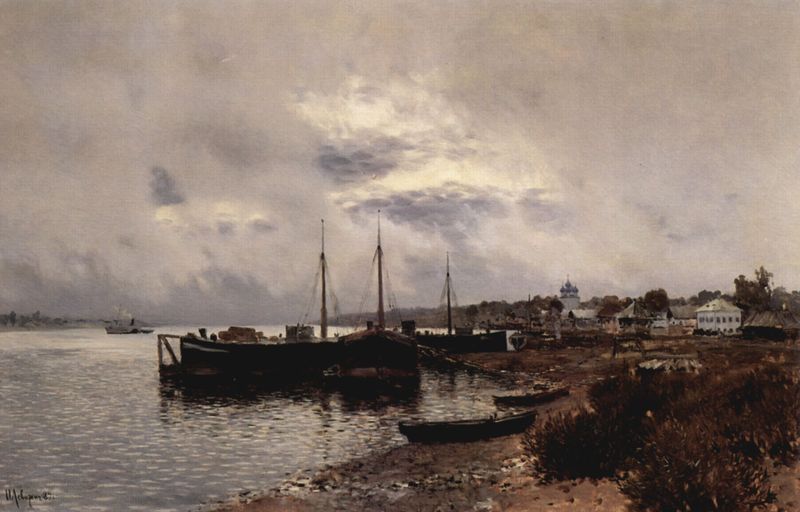
Titel: Nach dem Regen, Plöss
Künstler: Isaak Ilitsch Lewitan
Standort: Moskva
Institution: Tretjakow-Galerie
Schlagwörter: baum, blau, dunkel, himmel, meer, schatten, wasser, weiß, wolken, bäume, fluss, landschaft, sand, see, stadt, ufer, braun, fenster, grau, hell, holz, licht, schwarz, dach, gebäude, haus, wolke, stein, steine, signatur, ferne, horizont, häuser, nass, spiegelung, strauch, büsche, gebüsch, gewässer, kirche, sträucher, boot, boote, bewölkt, küste, schiff, schiffe, strand, wellen, düster, fassade, mast, dorf, dächer, bug, lastkähne, anleger, masten, dampf, dampfschiff, seile, steg, wetter, wogen, bucht, segelboote, segeln, regen, bewachsen, regenwolken, karg, siedlung, bauten, flussufer, holzboote, wsser, braund, regenwolke, käne